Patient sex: M
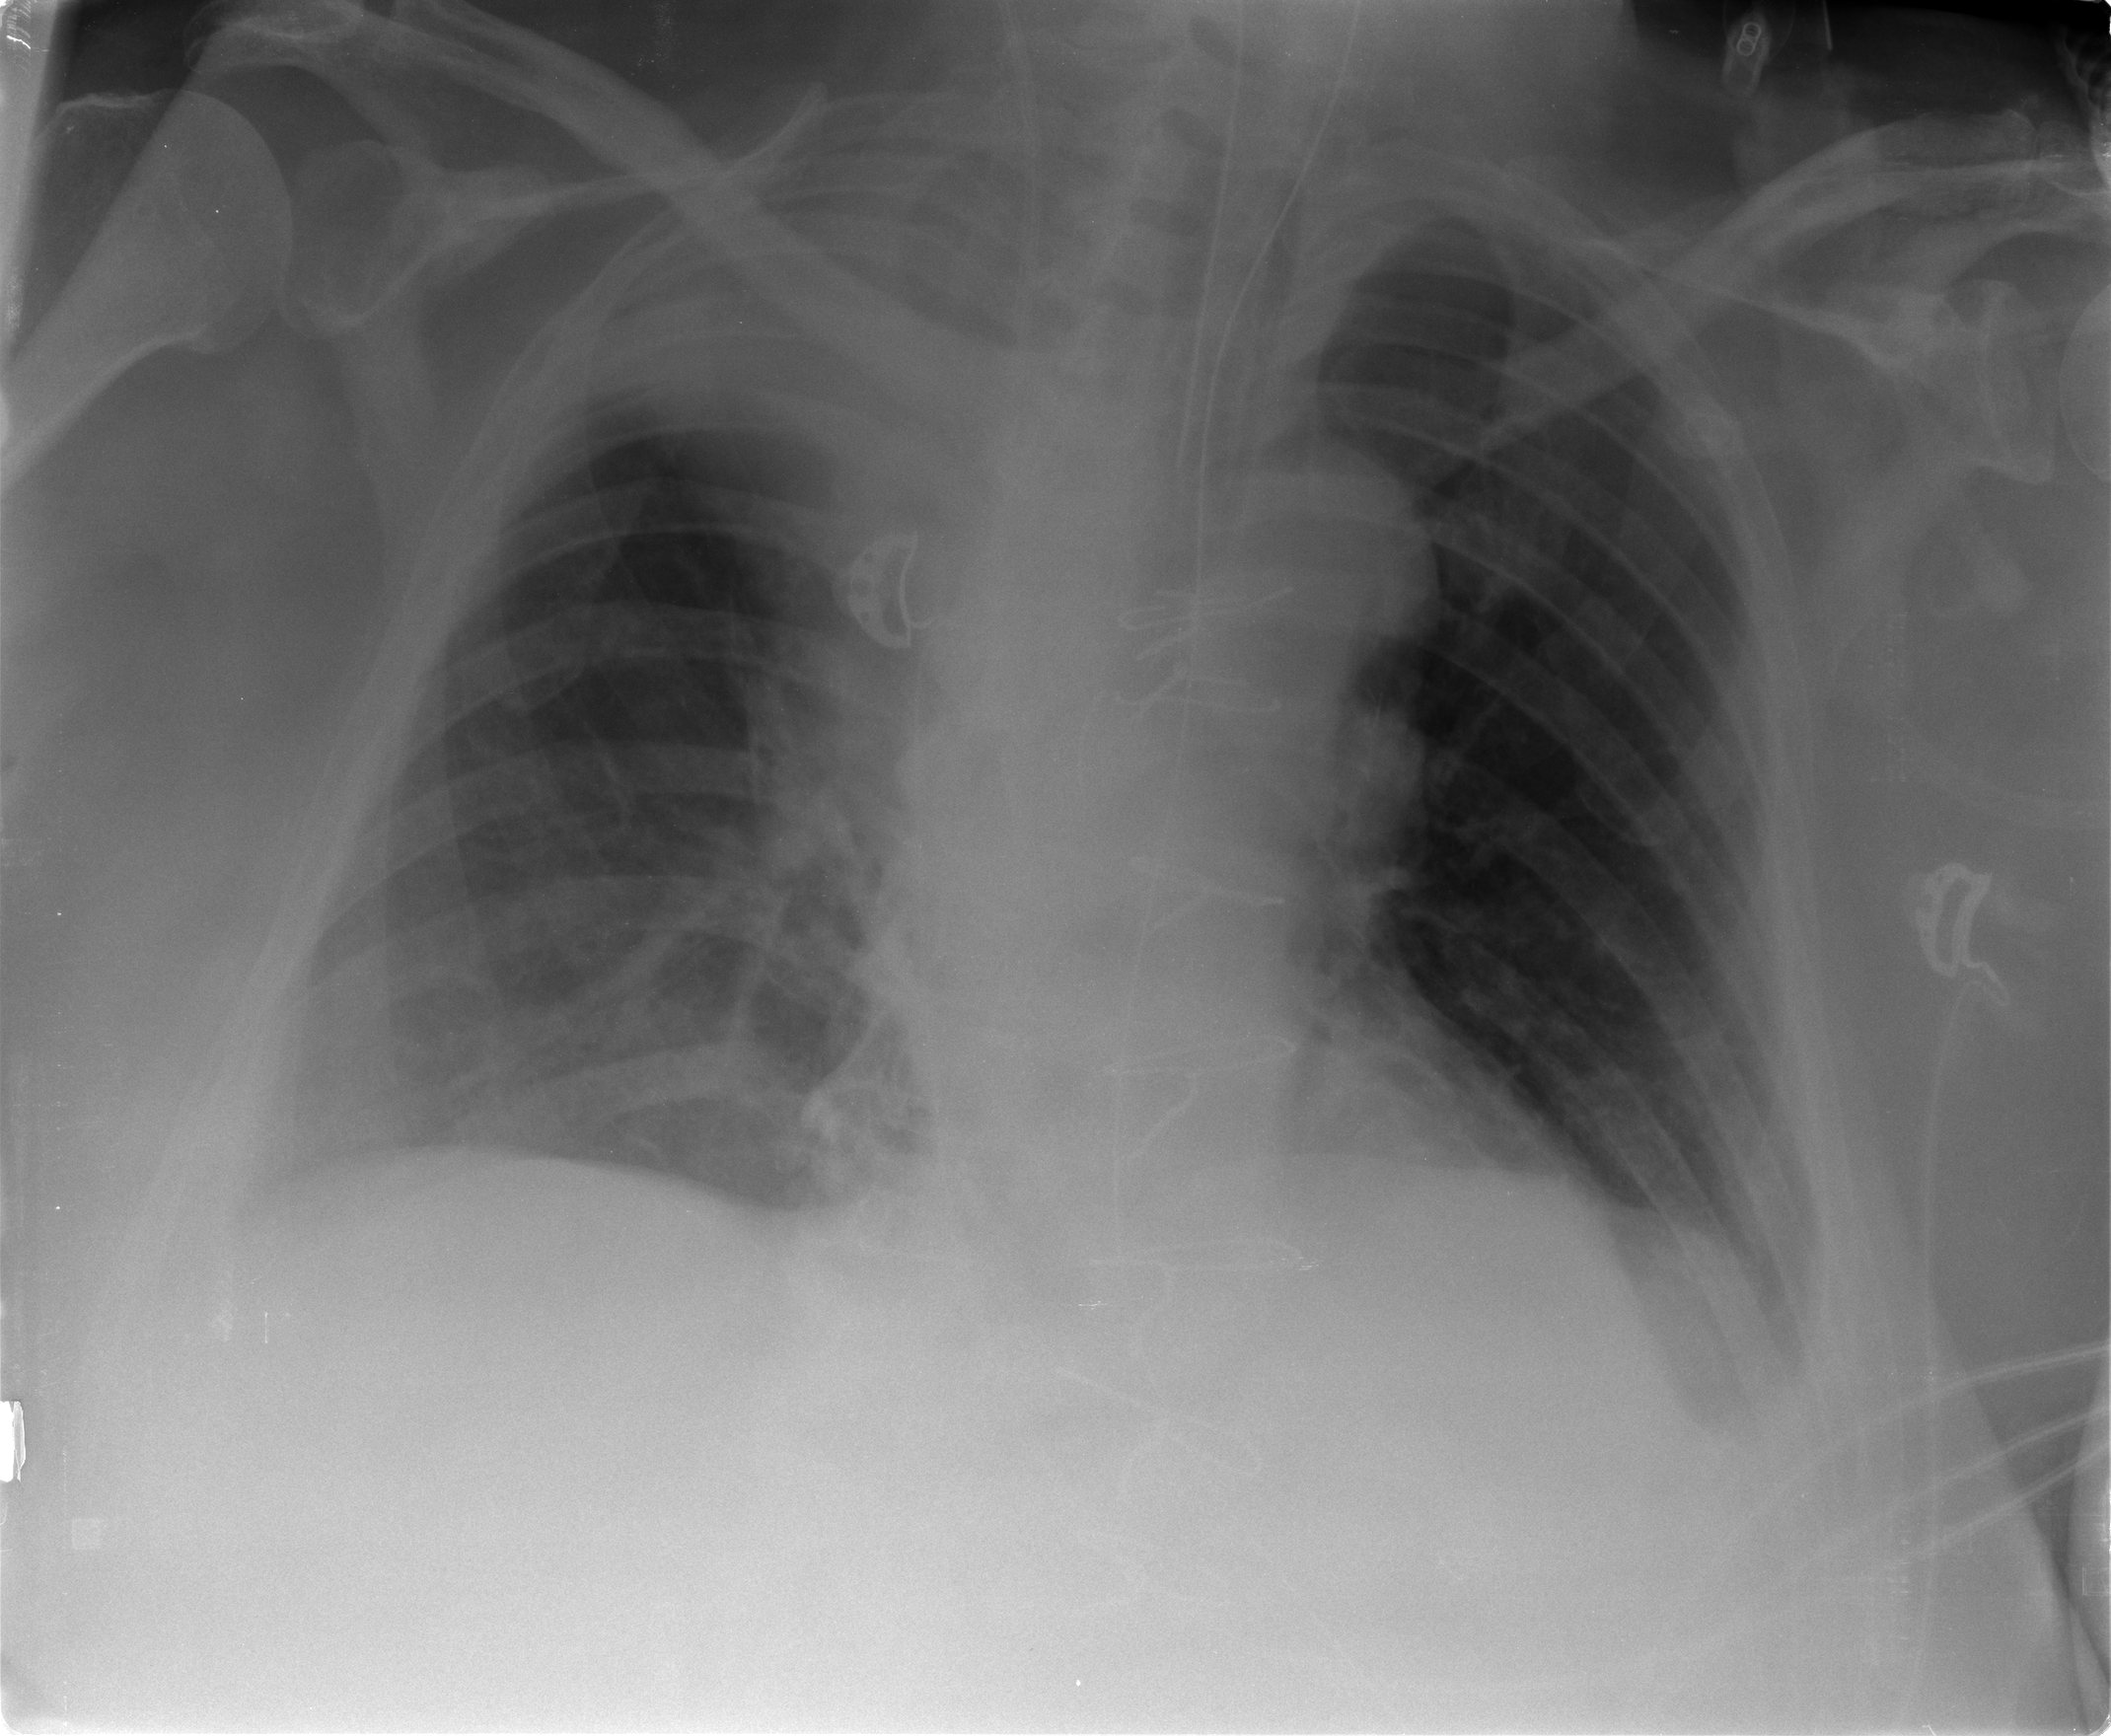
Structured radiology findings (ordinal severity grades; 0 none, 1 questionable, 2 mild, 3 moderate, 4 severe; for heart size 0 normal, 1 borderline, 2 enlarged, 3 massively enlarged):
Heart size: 0
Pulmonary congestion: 0
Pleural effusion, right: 2
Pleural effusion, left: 1
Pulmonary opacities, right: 2
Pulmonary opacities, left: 0
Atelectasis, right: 3
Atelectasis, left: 1